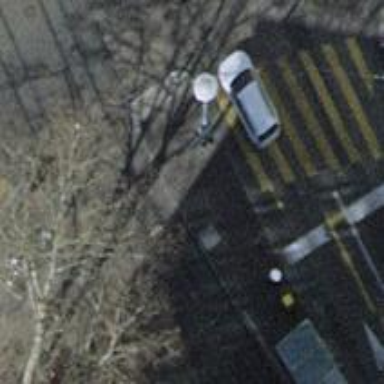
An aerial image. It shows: Kerb barrier.